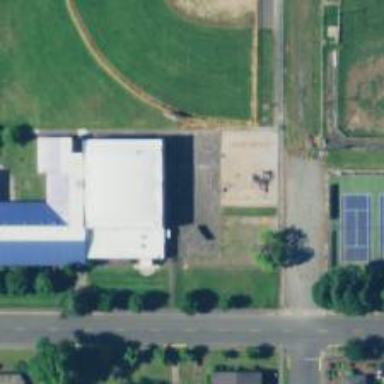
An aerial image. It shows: Basketball court with asphalt surface.